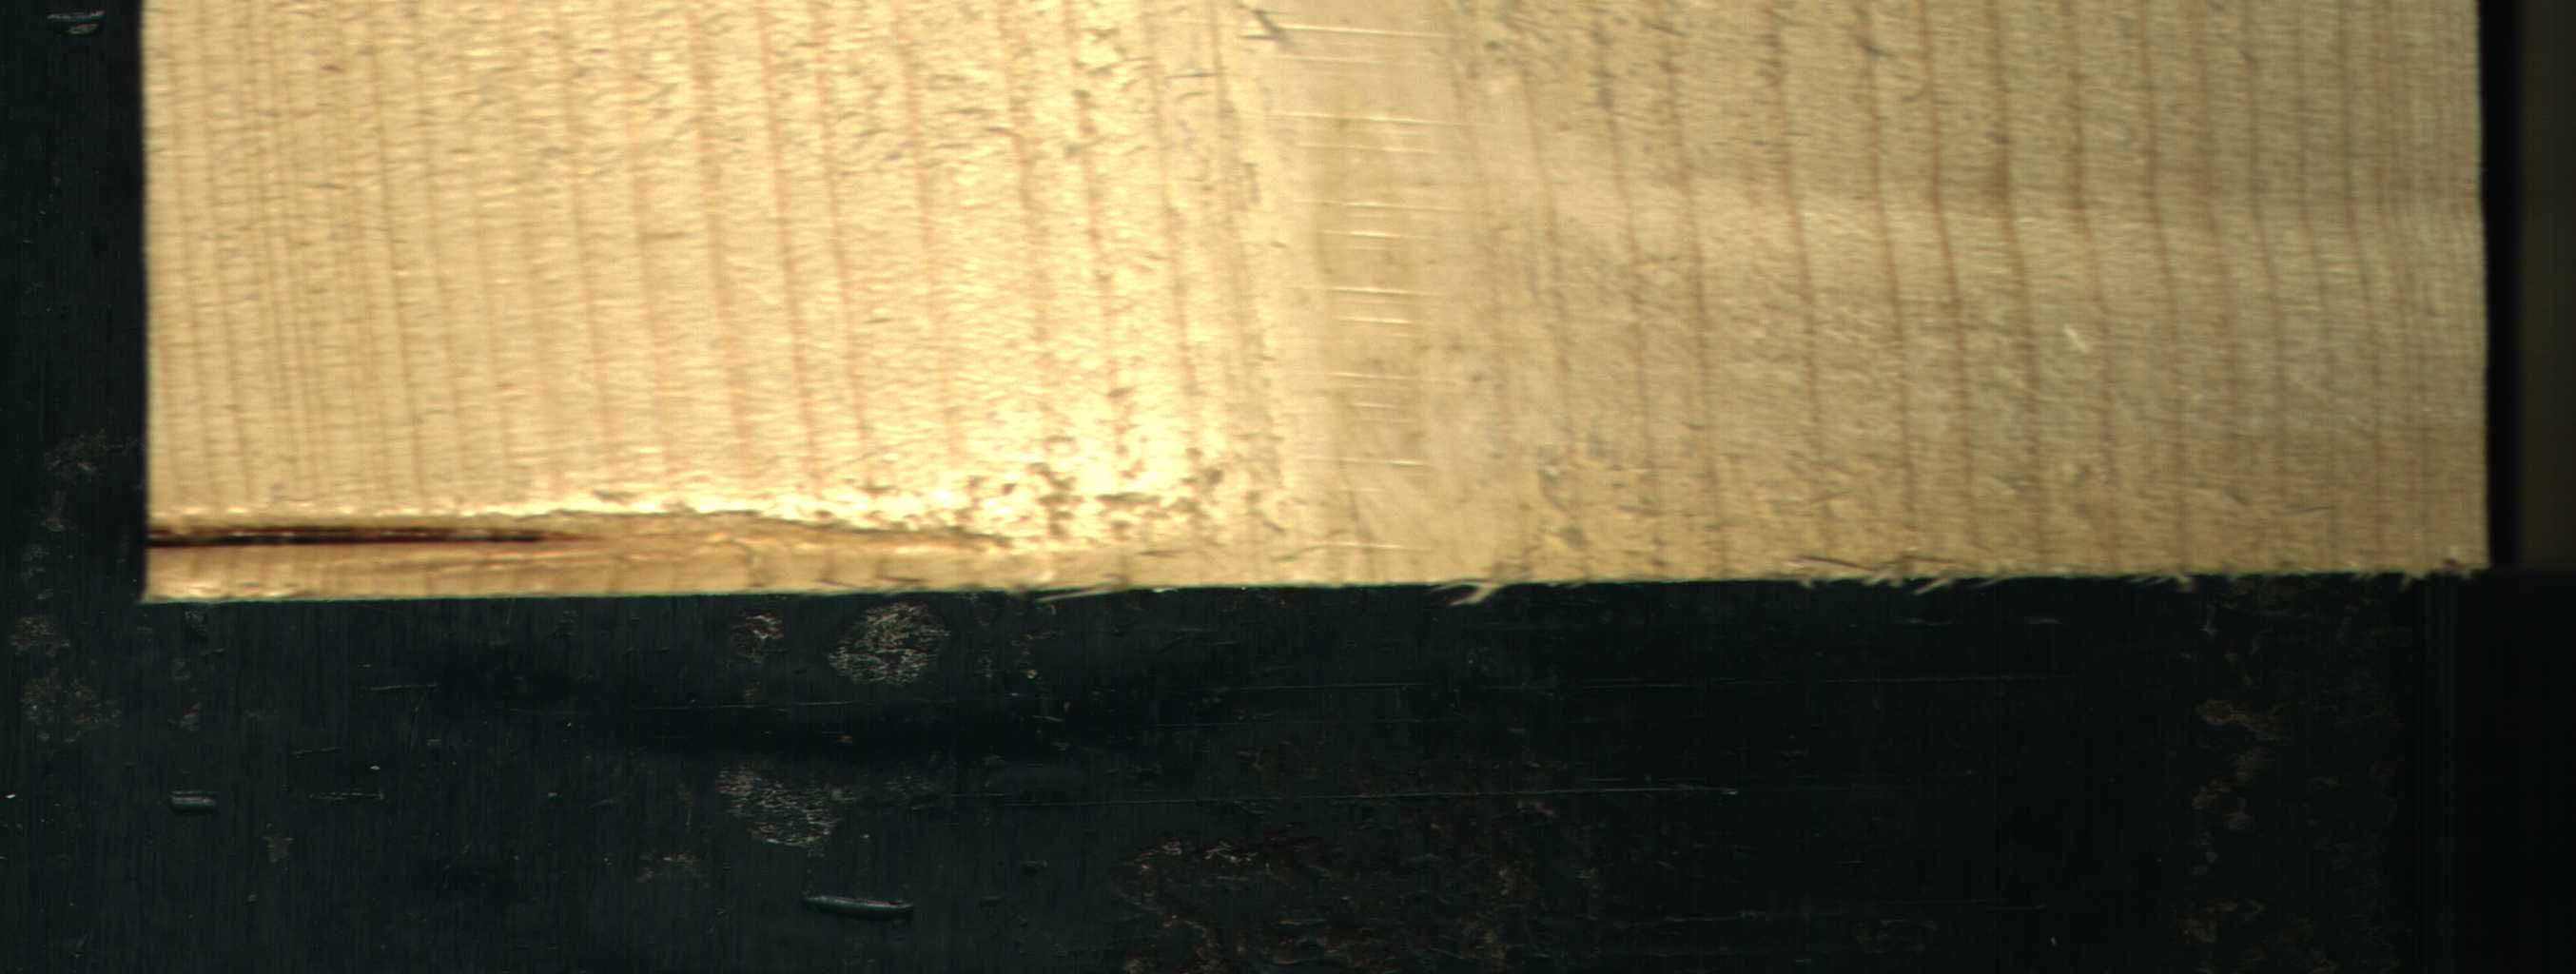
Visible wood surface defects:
Dead_Knot